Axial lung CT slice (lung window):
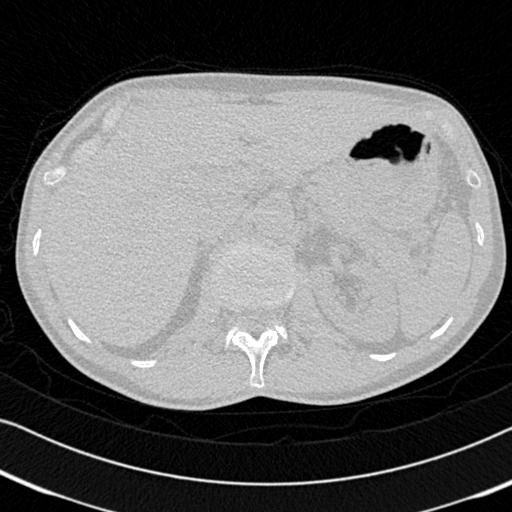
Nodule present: no